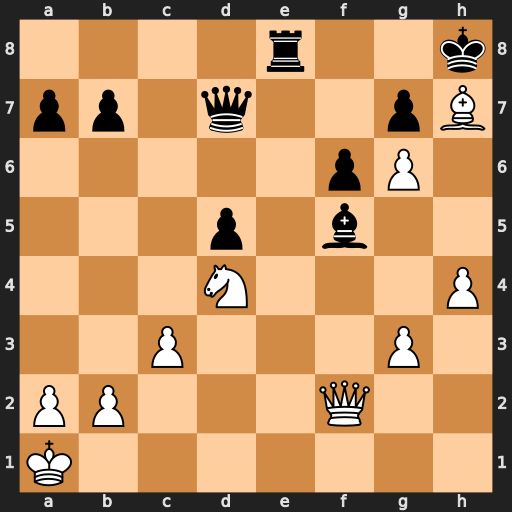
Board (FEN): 4r2k/pp1q2pB/5pP1/3p1b2/3N3P/2P3P1/PP3Q2/K7
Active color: w
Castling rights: -
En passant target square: -
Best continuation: Nxf5 d4 Nxd4